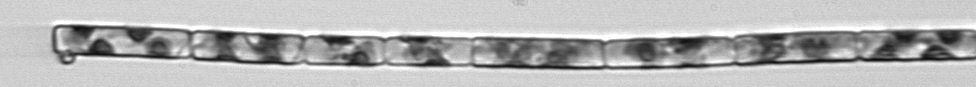
Label: Guinardia_delicatula